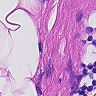
Metastatic tissue present: no